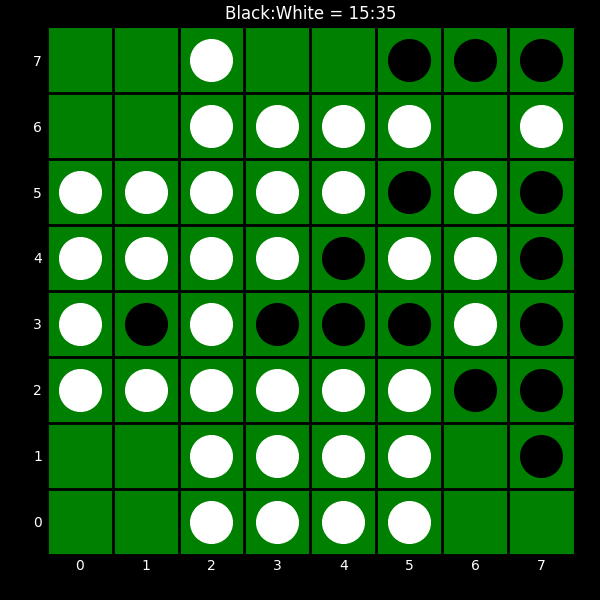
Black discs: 15
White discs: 35